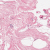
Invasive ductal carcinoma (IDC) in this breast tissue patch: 0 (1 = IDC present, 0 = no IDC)